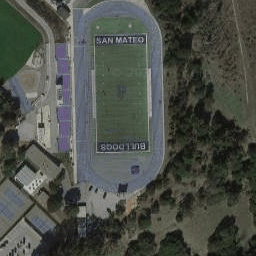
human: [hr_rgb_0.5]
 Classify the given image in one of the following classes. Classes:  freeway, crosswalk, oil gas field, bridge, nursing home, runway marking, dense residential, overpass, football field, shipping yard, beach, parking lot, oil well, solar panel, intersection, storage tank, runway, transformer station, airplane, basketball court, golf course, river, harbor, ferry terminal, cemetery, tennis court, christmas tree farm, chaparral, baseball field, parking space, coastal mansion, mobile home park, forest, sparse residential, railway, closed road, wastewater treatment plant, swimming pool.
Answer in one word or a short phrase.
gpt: football field